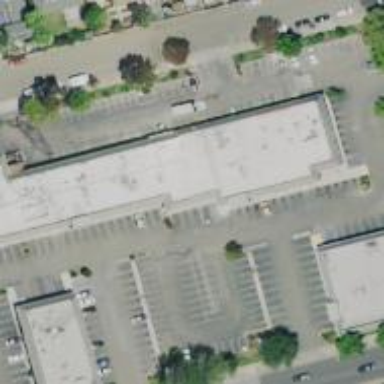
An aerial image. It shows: Supermarket.